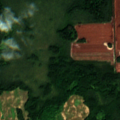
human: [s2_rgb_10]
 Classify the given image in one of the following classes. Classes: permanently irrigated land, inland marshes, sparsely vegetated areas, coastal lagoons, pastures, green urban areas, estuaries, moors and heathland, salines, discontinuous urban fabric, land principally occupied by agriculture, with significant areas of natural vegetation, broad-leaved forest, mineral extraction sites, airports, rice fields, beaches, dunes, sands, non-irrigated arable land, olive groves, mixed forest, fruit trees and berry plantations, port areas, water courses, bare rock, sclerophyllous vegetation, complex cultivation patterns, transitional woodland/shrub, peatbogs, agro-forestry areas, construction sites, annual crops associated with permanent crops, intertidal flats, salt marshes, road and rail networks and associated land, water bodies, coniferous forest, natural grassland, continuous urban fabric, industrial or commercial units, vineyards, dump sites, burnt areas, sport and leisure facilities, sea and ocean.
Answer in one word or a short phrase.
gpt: non-irrigated arable land, mixed forest, peatbogs